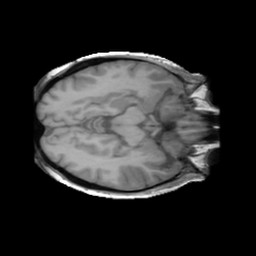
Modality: T1w
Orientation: axial
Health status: ill
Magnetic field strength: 3 T